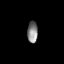
Tissue: prostate
Cell type: Fibroblasts
Senescence score: 0.7471
Nuclear area (px): 216
Mean DAPI intensity: 134.097